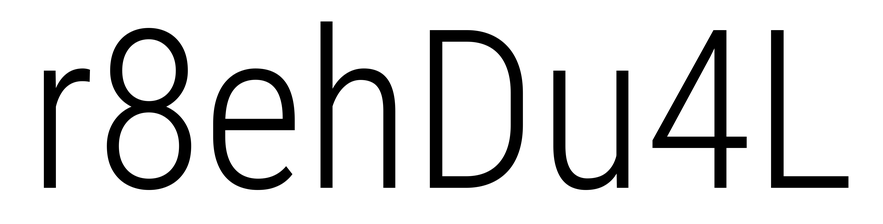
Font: Roboto_Condensed_Light